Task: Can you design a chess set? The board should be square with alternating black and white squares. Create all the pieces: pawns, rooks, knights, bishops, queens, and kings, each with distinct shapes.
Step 819:
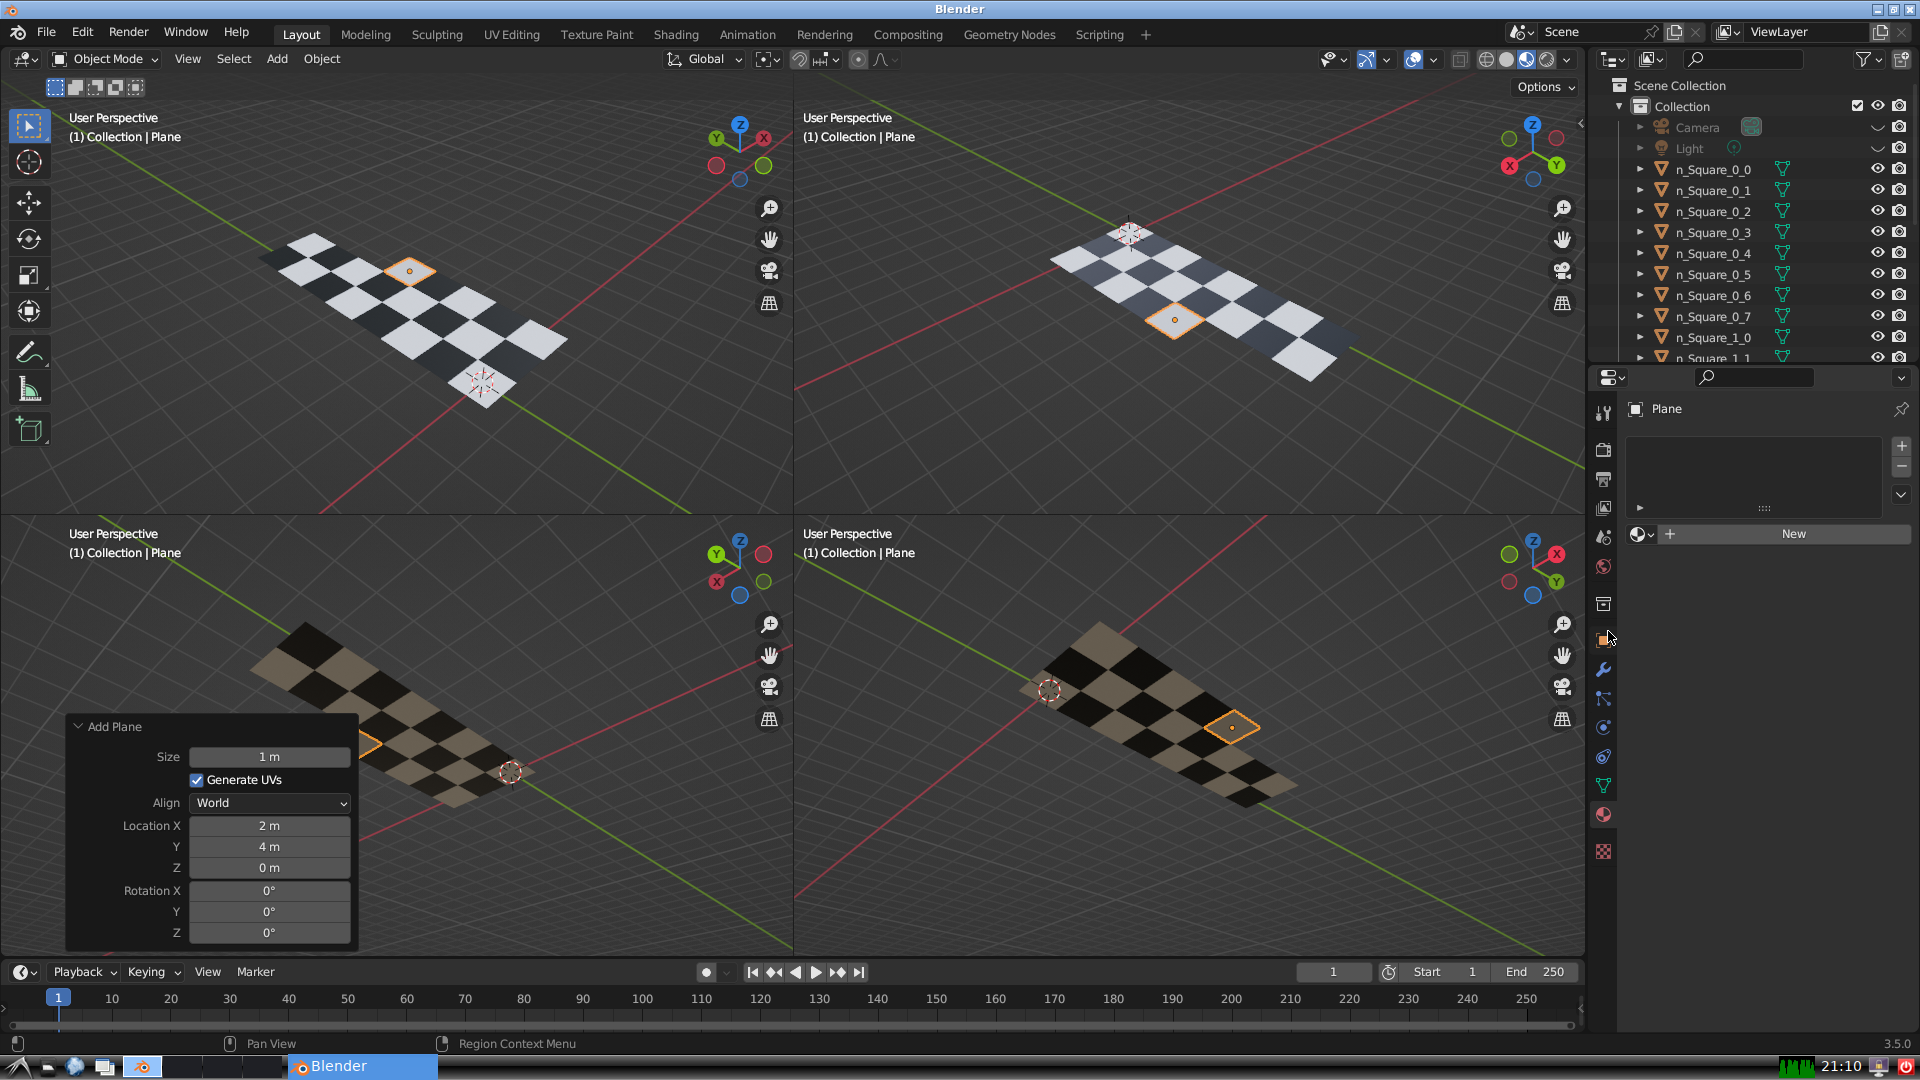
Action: click: no